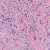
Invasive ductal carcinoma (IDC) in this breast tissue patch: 1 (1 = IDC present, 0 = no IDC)